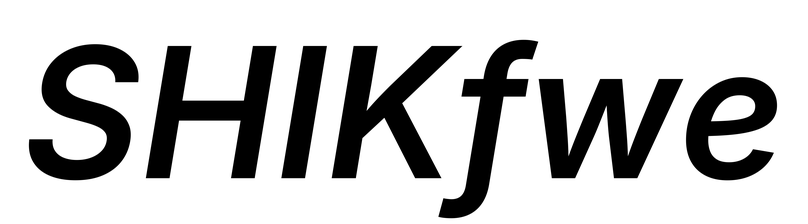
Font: Inter-Italic_SemiBold_Italic